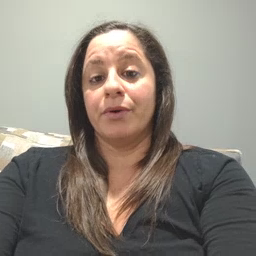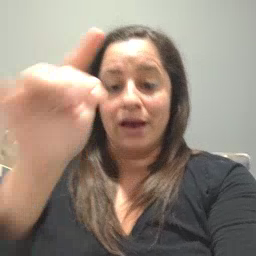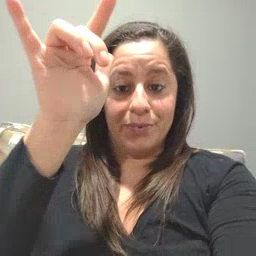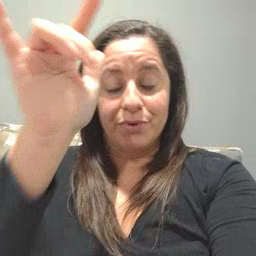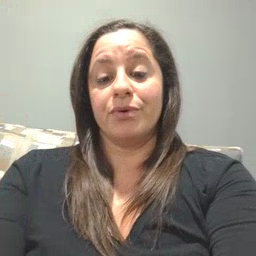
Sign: airplane